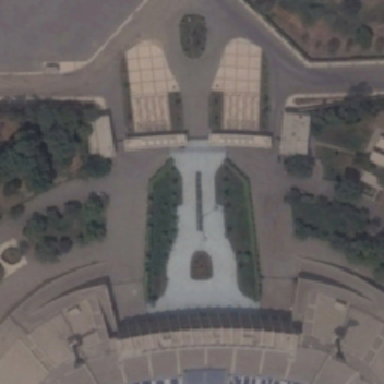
The road on the way while lying side by side .